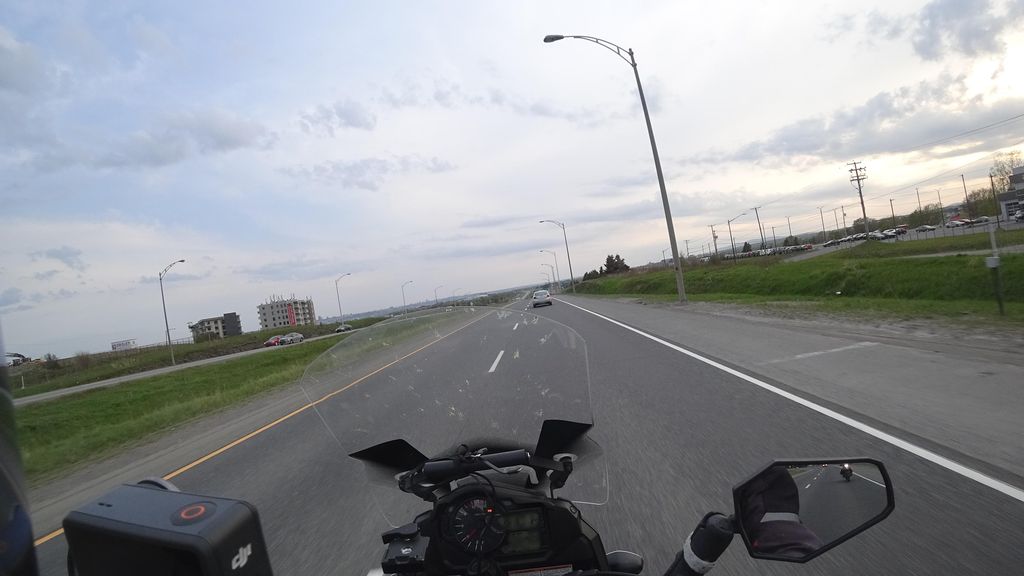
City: quebec_city